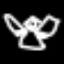
Label: angel